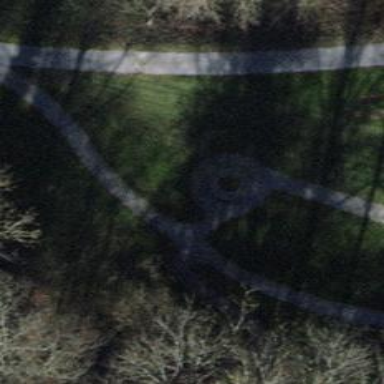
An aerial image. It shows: Path with pebblestone surface.